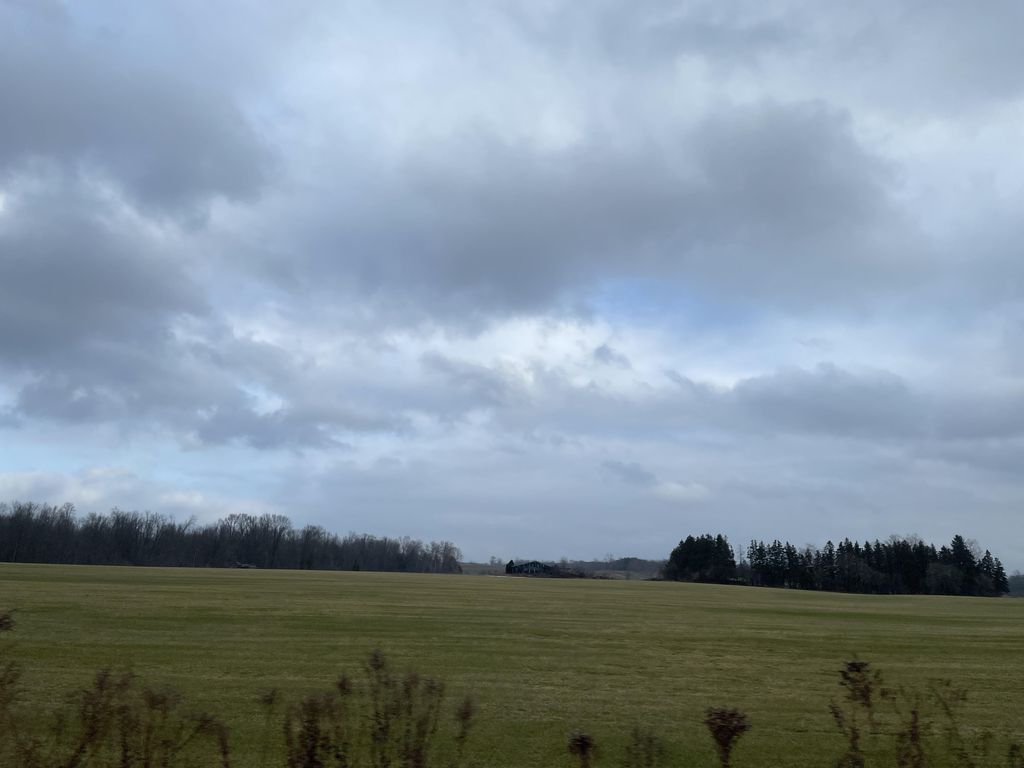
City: kitchener-waterloo